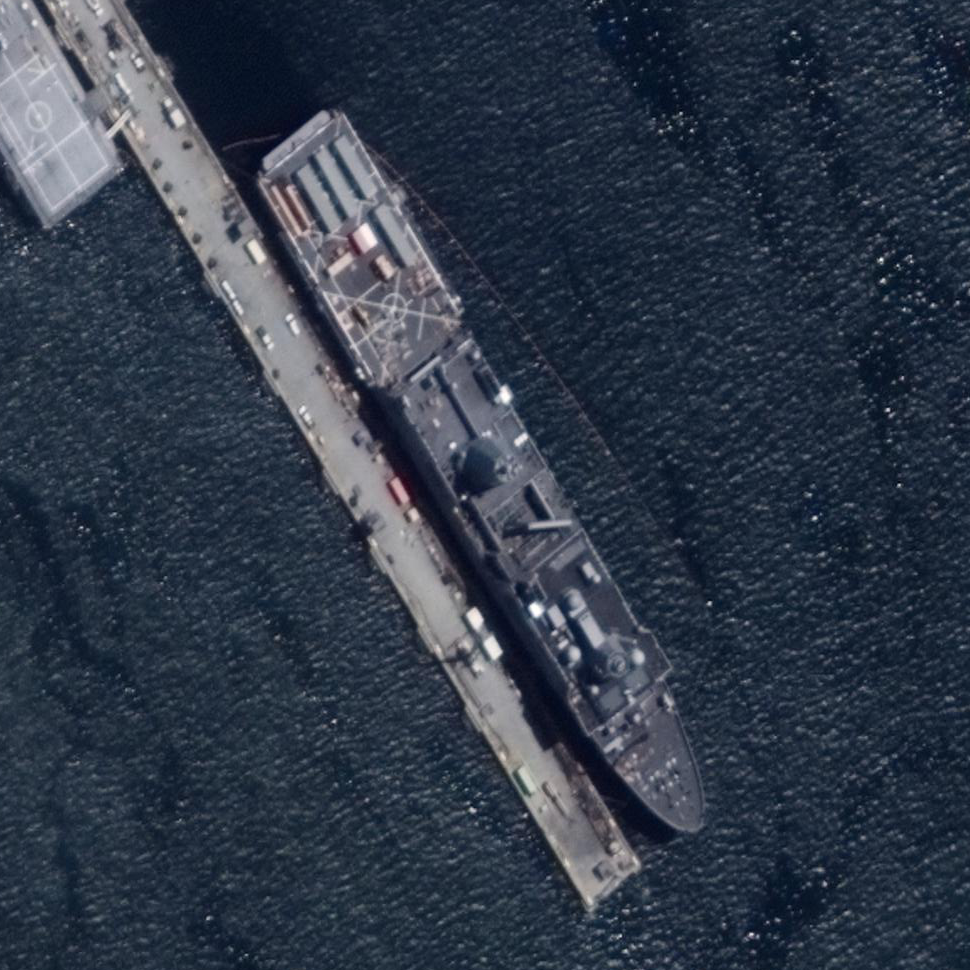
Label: combat